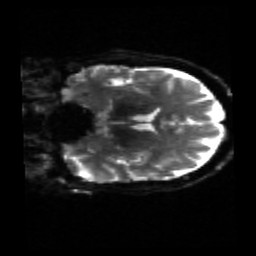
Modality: sbref
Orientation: coronal
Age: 53
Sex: male
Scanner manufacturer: siemens
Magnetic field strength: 3 T
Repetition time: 4.71 s
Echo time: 0.0906 s